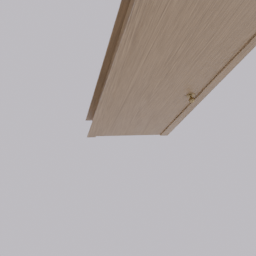
Label: architecture